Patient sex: M
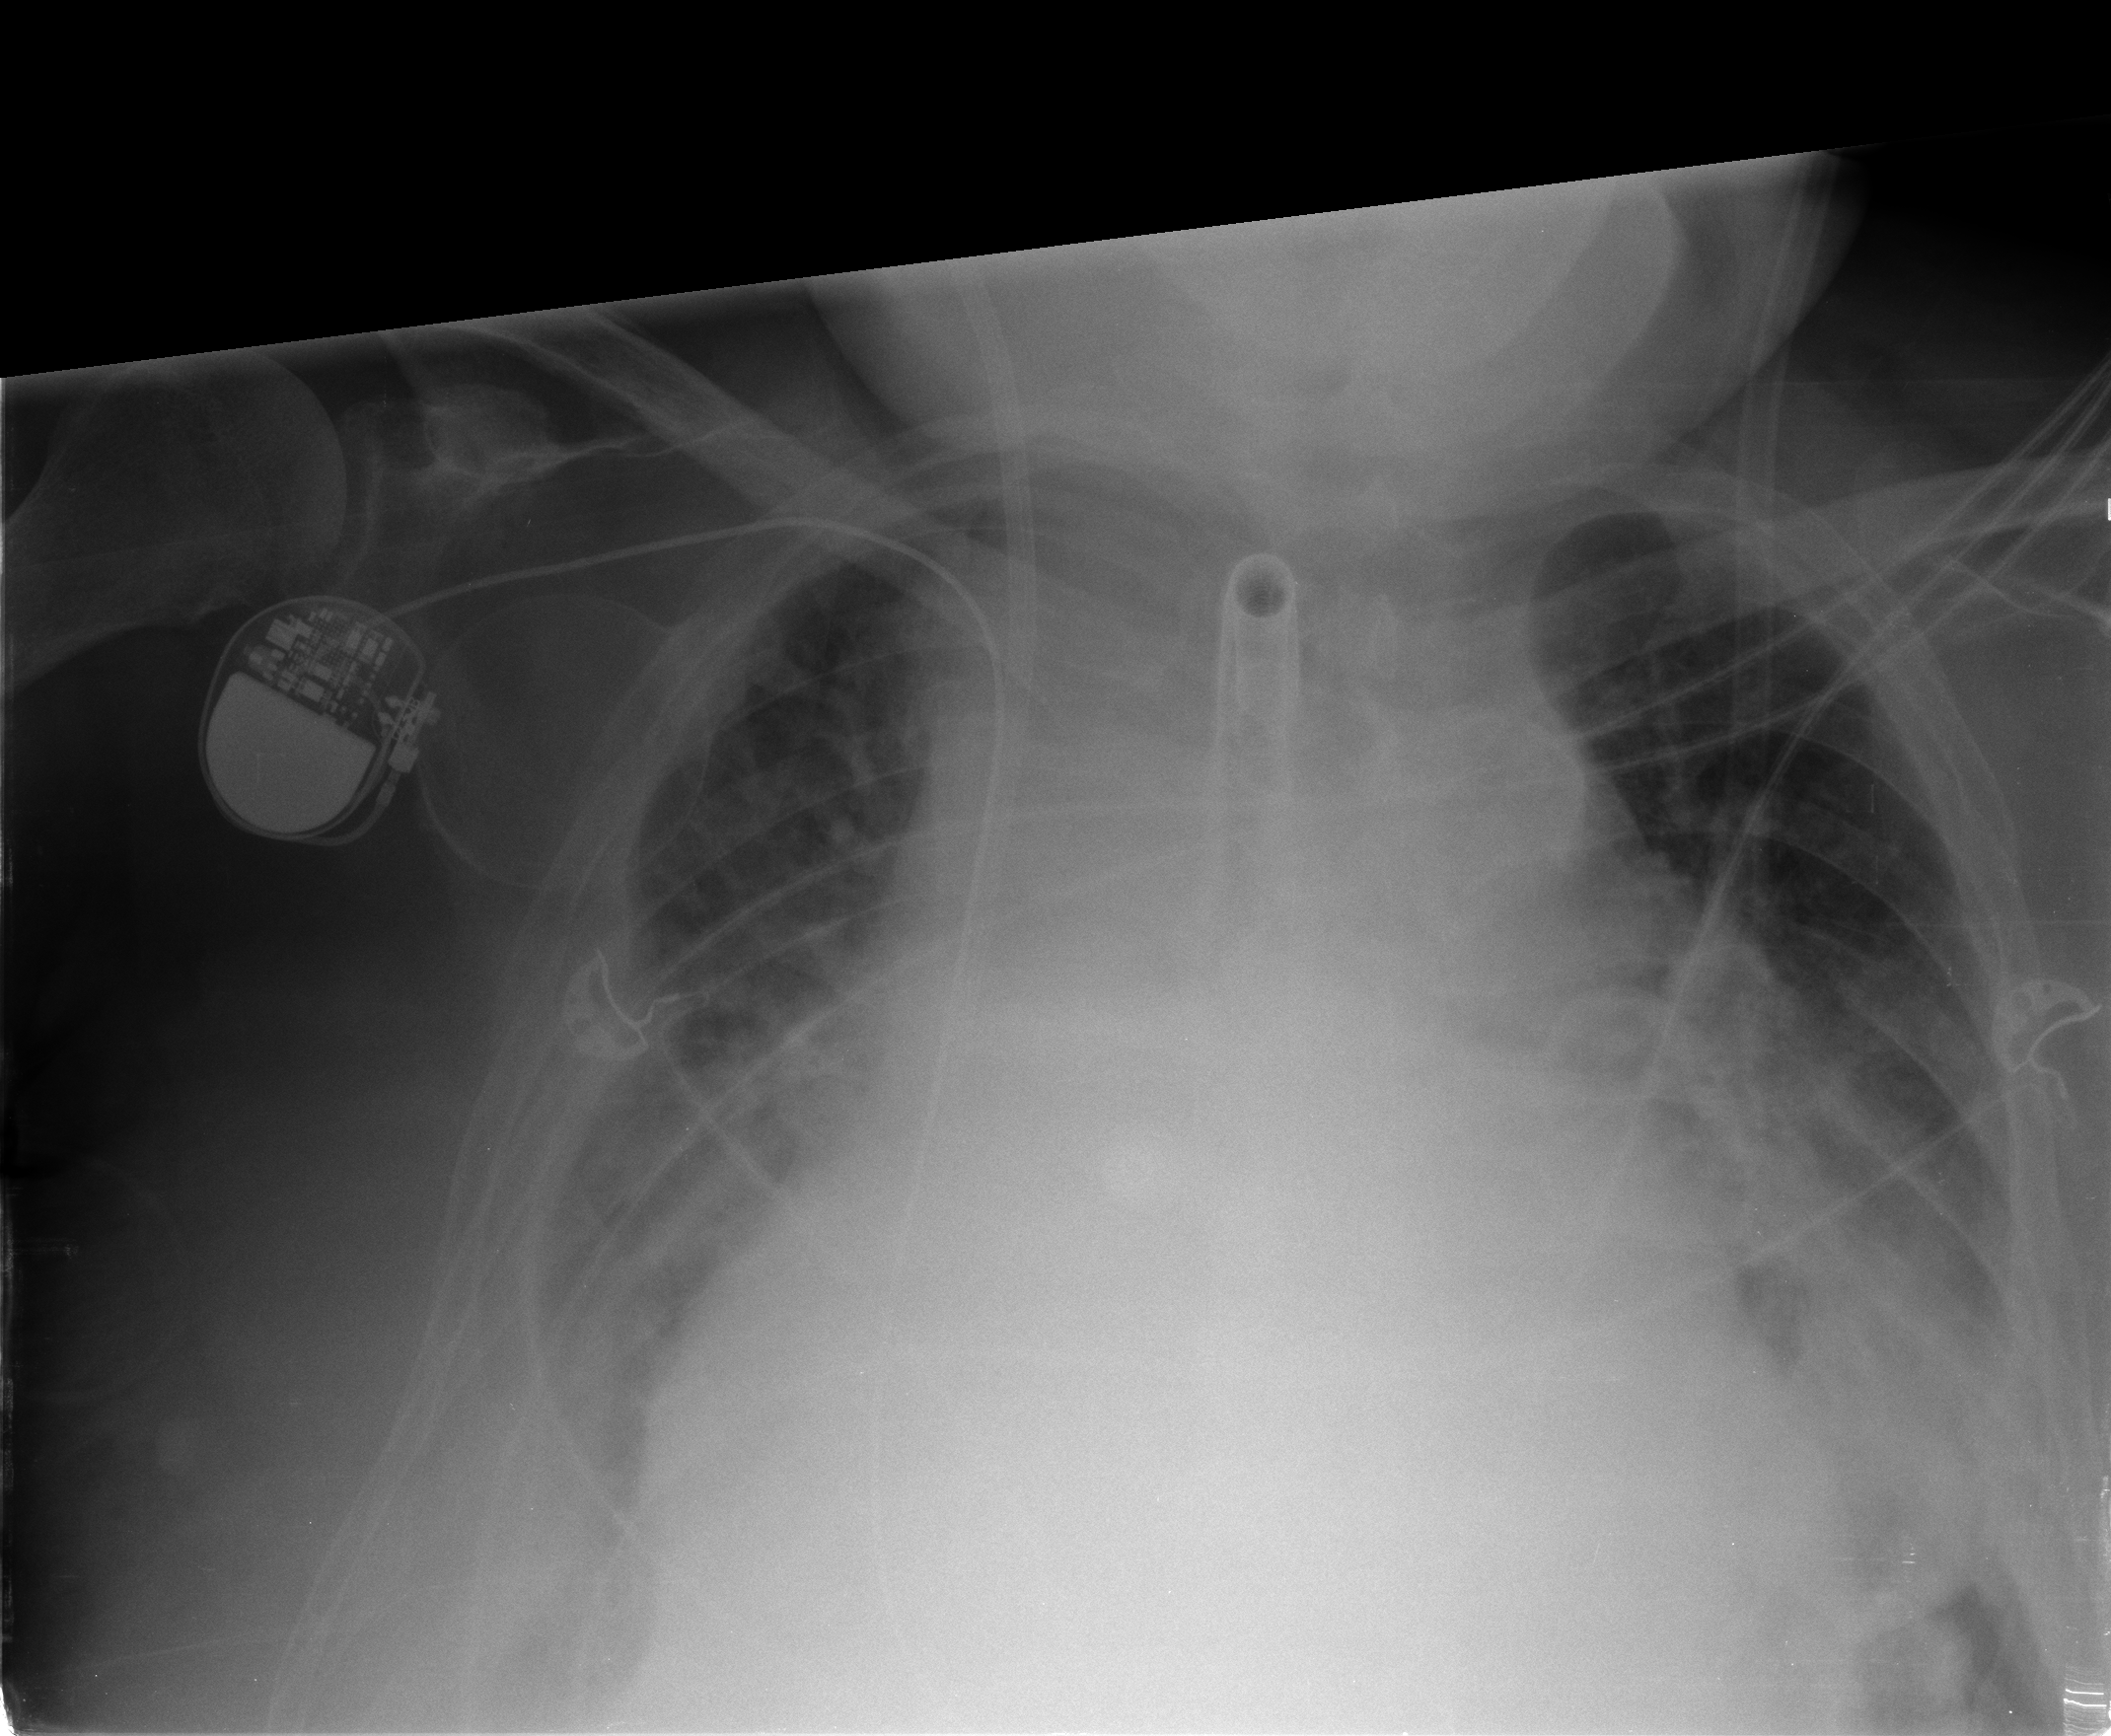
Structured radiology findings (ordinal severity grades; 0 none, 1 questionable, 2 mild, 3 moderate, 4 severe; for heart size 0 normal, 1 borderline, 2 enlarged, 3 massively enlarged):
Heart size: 3
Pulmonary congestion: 2
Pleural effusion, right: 2
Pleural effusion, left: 2
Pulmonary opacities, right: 2
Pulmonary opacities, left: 3
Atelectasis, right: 2
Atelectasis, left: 3